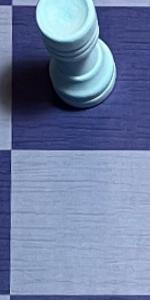
Label: Empty